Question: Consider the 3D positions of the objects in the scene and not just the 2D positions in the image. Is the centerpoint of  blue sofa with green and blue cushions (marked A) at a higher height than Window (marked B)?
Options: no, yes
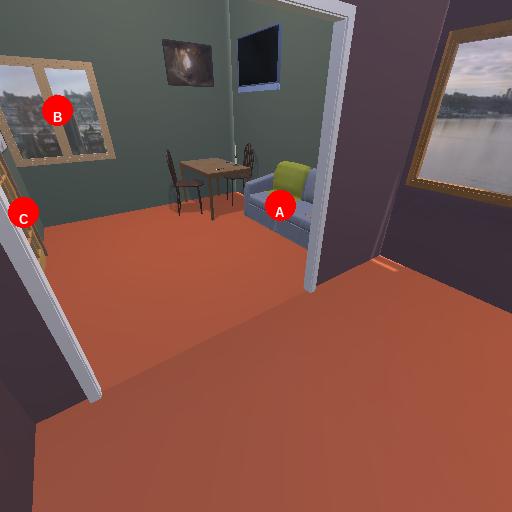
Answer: no